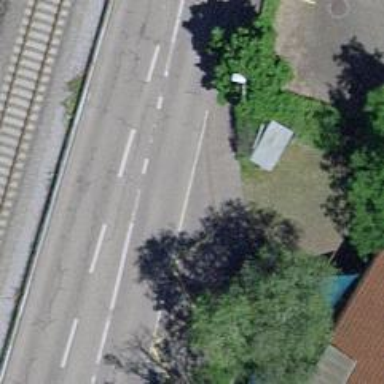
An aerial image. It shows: Platform for public transport. The platform is located by the road.